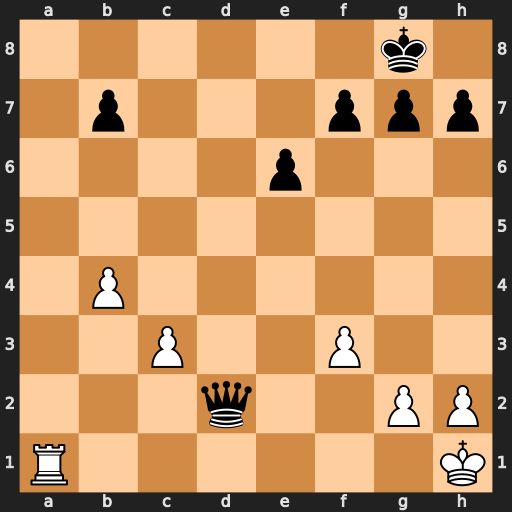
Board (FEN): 6k1/1p3ppp/4p3/8/1P6/2P2P2/3q2PP/R6K
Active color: w
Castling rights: -
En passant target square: -
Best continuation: Ra8+ Qd8 Rxd8#